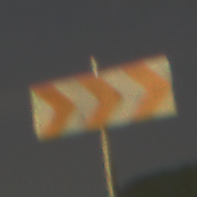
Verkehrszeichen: RichtungstafelnInKurvenGrossLinks
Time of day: Night
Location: Outdoor (Urban)
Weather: PartlyCloudy
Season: NotSpecified
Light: Artificial